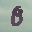
Label: 8